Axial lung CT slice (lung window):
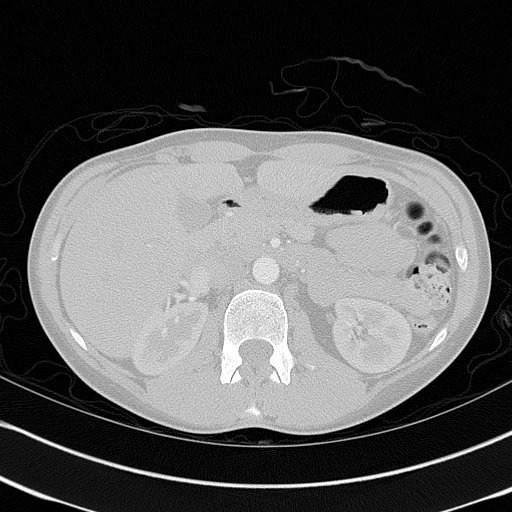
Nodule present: no